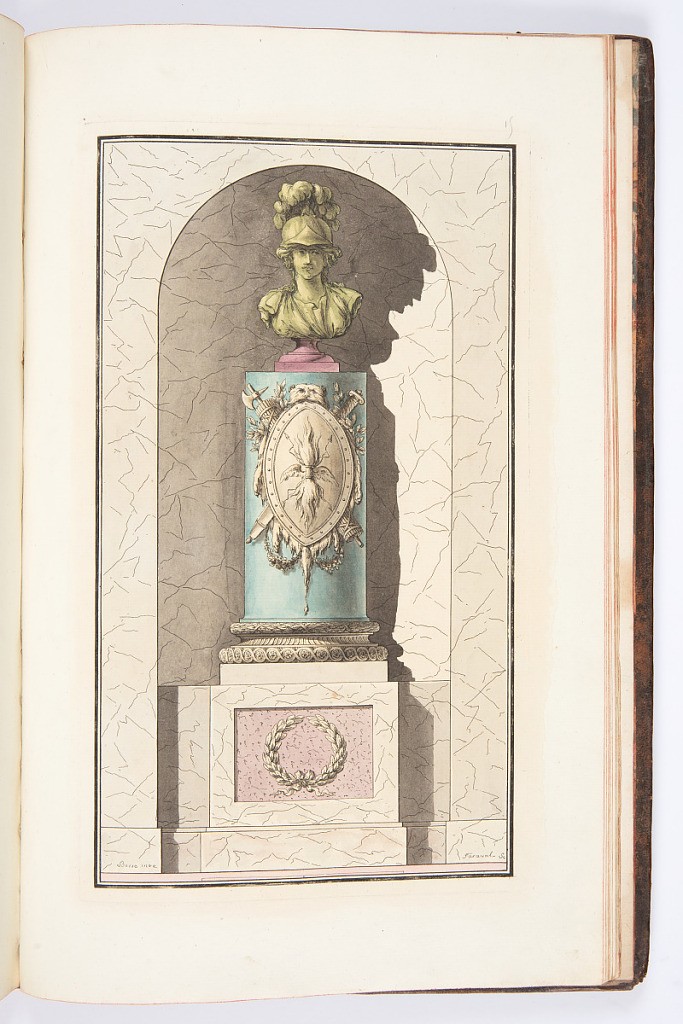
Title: POELE d’un même genre, en colonnes tronquées, avec trophées, et surmonté d’un buste de Pallas.
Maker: Louis-Gustave Taraval, French, 1738 – 1794
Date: ca. 1791
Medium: Etching and hand colored watercolor on paper
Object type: Print
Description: Design for a stove heater decorated with neoclassical motifs, in the form of a pedestal supporting a column with a sculpted portrait bust of the goddess Pallas wearing a feathered helmet. The pedestal features a shield on the front decorated with flames, lightning bolts, and wings, with swords, and a lion's pelt behind. The base of the pedestal is decorated with running pattern moldings of fluting, laurel leaves tied with ribbon, and rosettes. The base below the pedestal has a laurel leaf crown tied with ribbon. The whole is set into an arche niche. The plate is signed, and hand colored with watercolor.